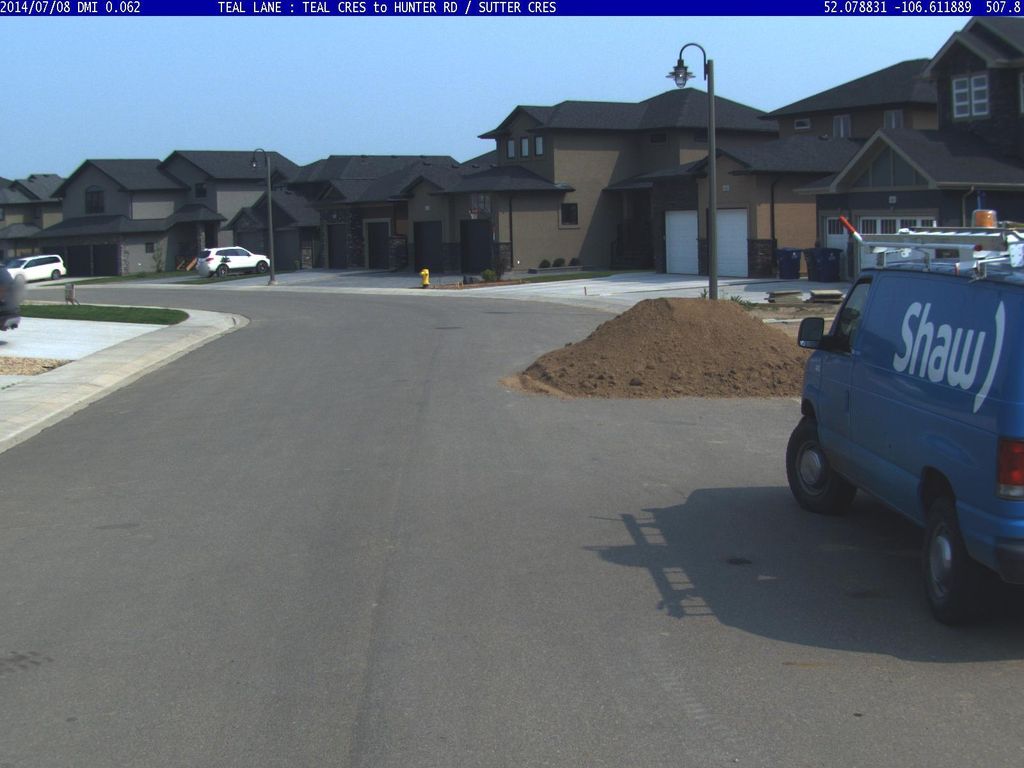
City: saskatoon